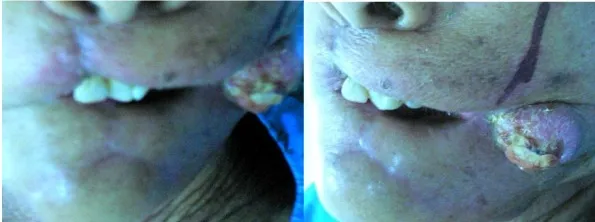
Five months post-operative with tumor recurrence on left cheek.
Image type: medical_photograph (skin_photograph)